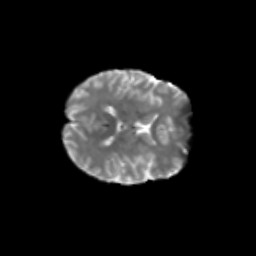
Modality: T2w
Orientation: axial
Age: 27
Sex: female
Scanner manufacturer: siemens
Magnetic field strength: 3 T
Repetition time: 1.8 s
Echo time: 0.07 s